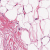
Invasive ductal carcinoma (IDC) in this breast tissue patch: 0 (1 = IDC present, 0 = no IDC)